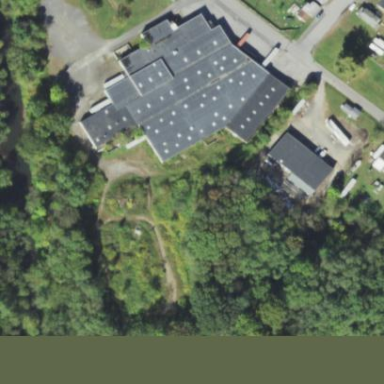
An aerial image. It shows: Warehouse building.